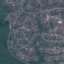
Land use / land cover class: Residential